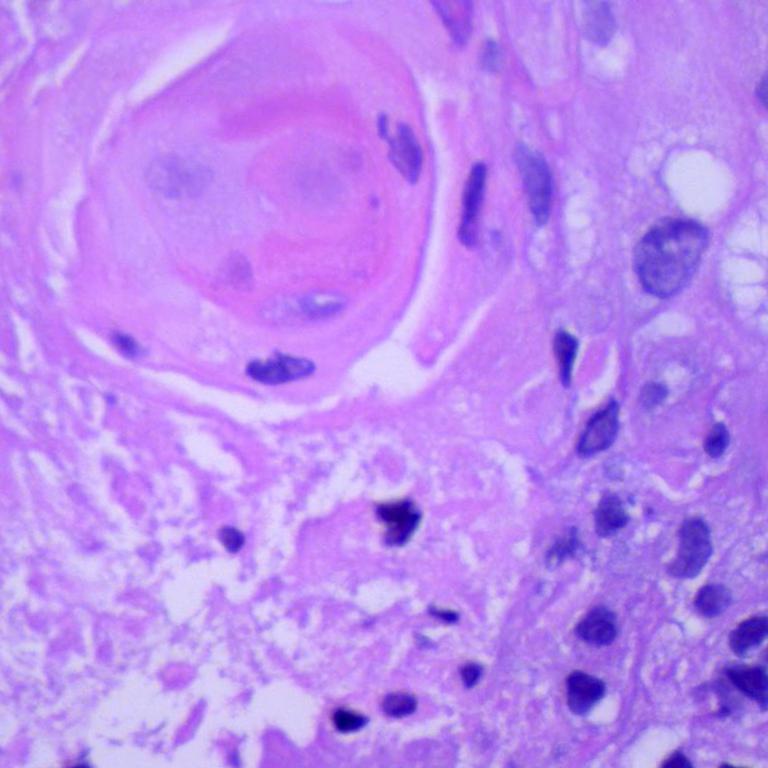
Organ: lung
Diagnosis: squamous carcinomas